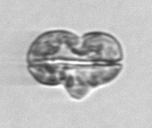
Label: Karenia